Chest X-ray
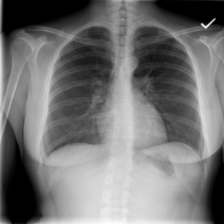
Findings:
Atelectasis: negative
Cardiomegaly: negative
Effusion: negative
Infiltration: negative
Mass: negative
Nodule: negative
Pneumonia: negative
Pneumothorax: negative
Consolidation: negative
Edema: negative
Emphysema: negative
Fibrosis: negative
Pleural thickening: negative
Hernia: negative